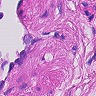
Metastatic tissue present: no